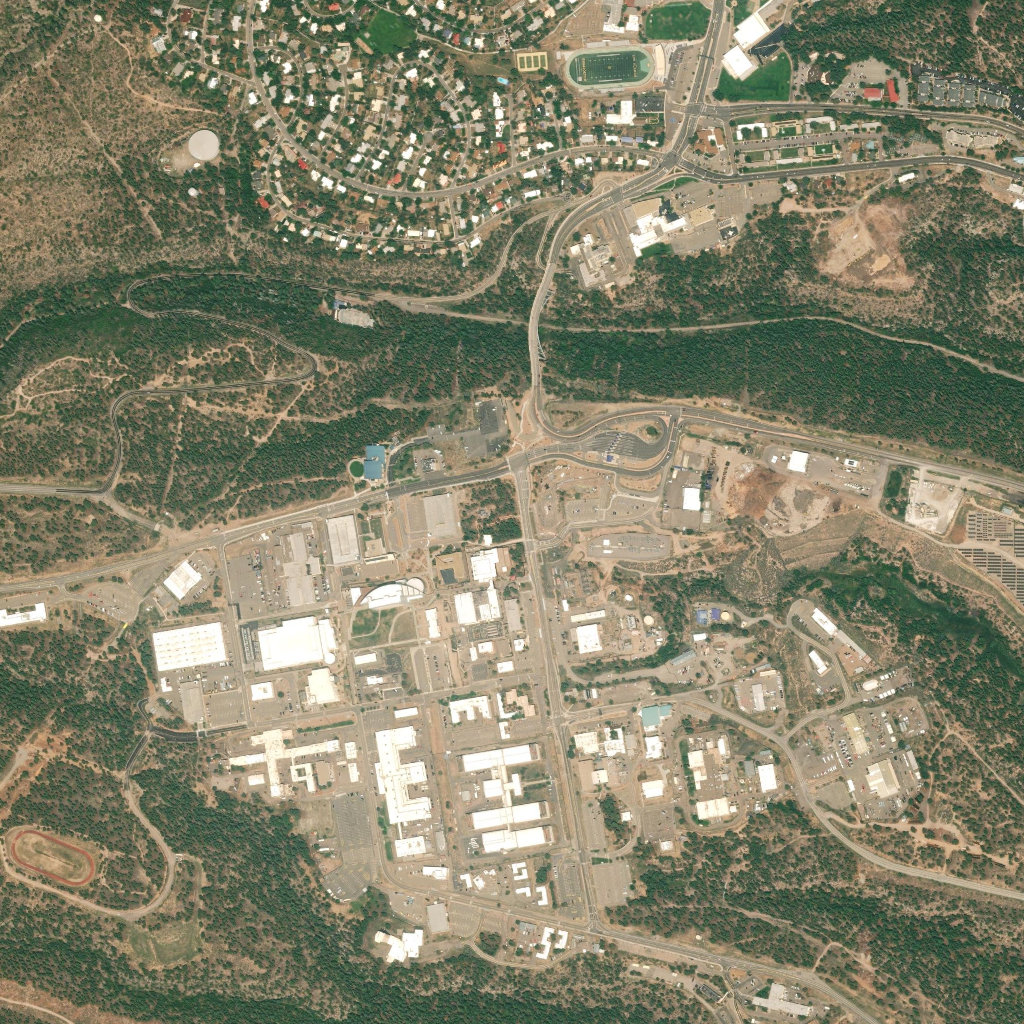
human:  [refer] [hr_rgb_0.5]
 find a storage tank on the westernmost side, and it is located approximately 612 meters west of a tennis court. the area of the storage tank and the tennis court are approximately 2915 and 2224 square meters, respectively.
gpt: <box>[[17, 12, 22, 16, 0]]</box>

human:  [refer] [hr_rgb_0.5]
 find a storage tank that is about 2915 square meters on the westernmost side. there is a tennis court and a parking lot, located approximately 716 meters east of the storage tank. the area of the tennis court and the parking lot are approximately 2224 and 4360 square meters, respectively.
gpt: <box>[[17, 12, 22, 16, 0]]</box>